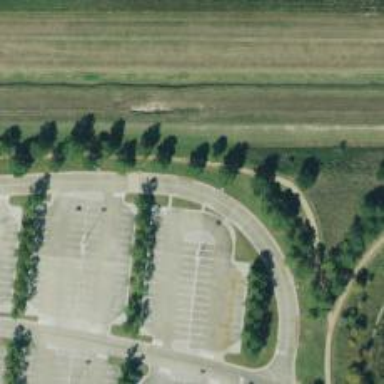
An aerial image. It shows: Driveway.